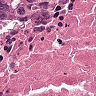
Metastatic tissue present: yes